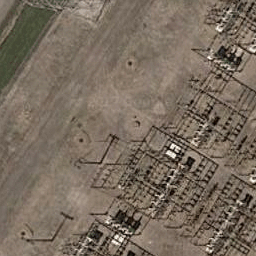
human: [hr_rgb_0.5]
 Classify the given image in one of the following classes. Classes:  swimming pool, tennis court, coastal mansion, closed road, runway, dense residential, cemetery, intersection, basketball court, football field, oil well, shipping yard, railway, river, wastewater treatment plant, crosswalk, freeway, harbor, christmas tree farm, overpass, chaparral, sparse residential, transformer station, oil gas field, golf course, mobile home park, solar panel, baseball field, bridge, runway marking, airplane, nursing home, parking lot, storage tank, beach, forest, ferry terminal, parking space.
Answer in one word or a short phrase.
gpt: transformer station